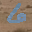
Label: 6